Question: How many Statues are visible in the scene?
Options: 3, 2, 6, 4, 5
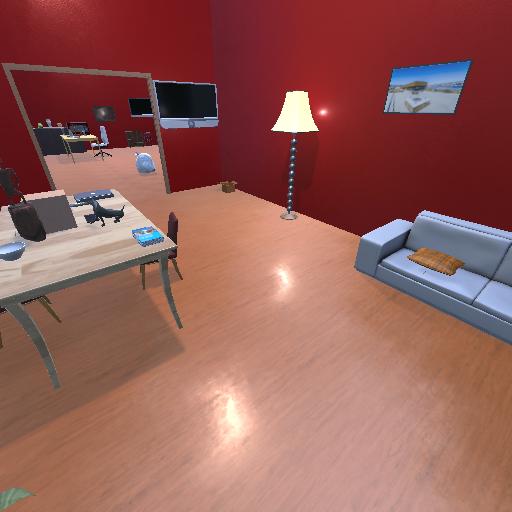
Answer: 3